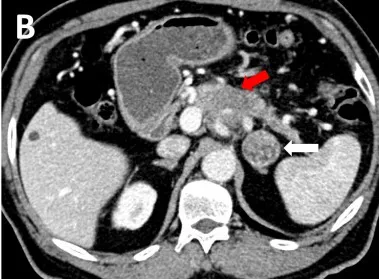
The left adrenal lesion showed continuously nonuniform enhancement in the portal venous phase. White arrow),. The same enhancement pattern can be observed in the pancreatic tumor. Red arrow).
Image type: radiology (ct)